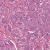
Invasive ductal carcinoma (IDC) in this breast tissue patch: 1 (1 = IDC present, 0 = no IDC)